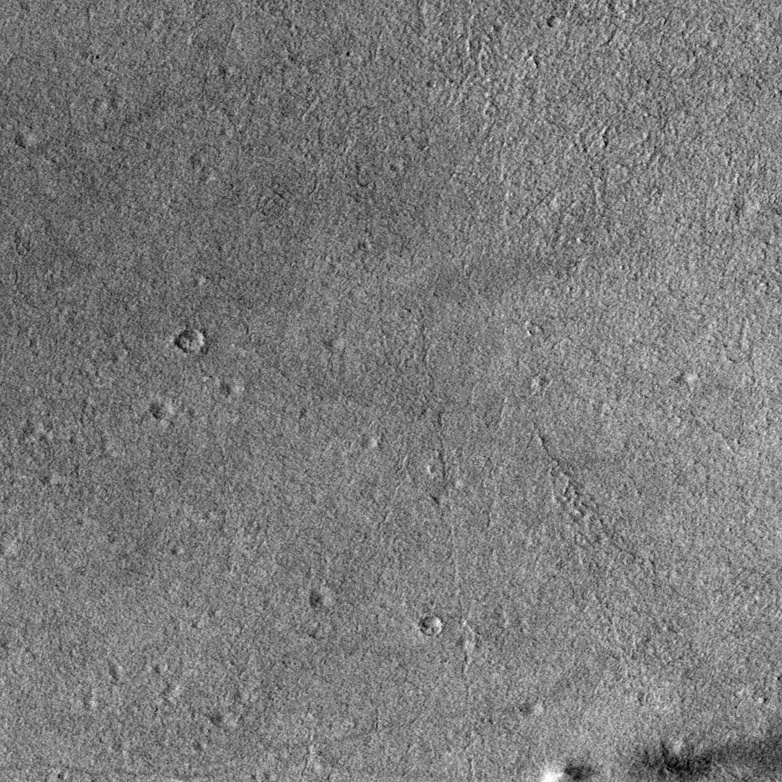
Label: dustdevil